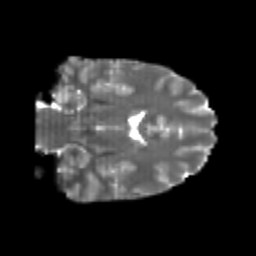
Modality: T2w
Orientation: coronal
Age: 22
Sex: male
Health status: healthy
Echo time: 0.074 s